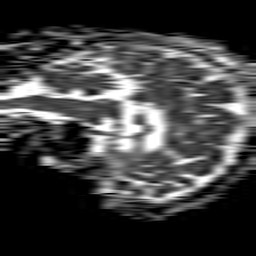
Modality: ADC
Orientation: sagittal
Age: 67
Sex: female
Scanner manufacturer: philips
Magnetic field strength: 1.5 T
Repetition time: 4.6 s
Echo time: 0.08631 s